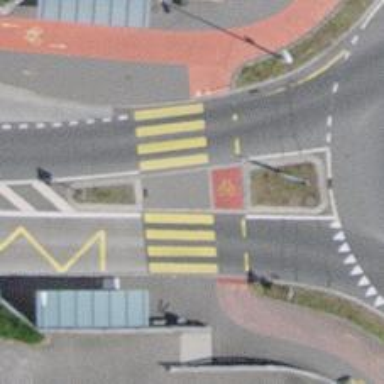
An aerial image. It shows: Asphalt cycleway with crossing. The cycleway has asphalt surface and there is island for crossing.